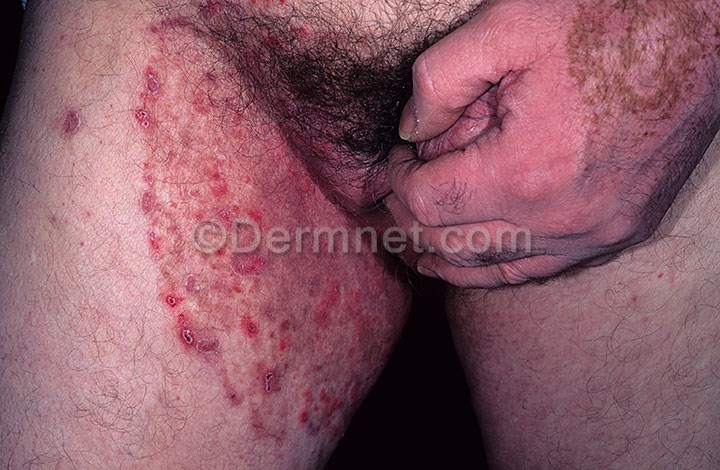
Disease: Tinea Ringworm Candidiasis and other Fungal Infections